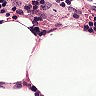
Metastatic tissue present: no